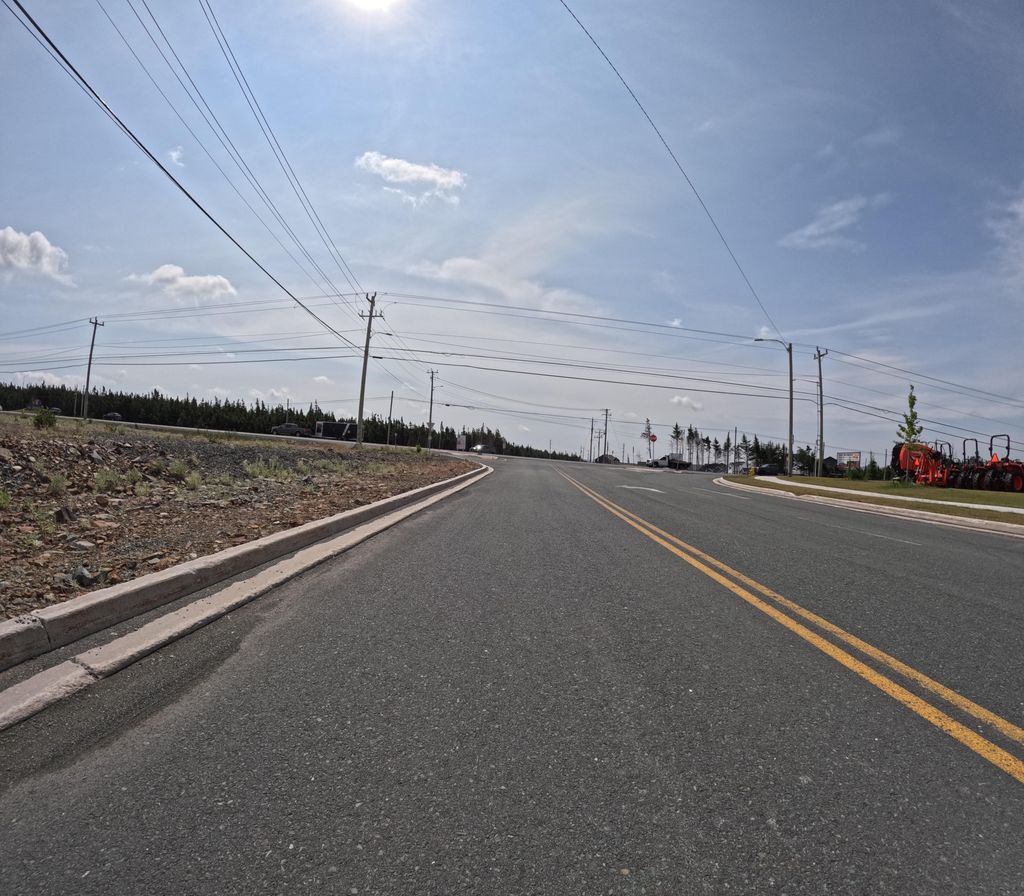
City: st_johns